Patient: sex F, age 73
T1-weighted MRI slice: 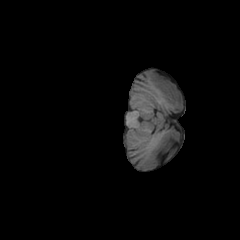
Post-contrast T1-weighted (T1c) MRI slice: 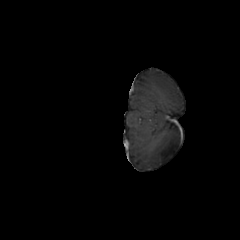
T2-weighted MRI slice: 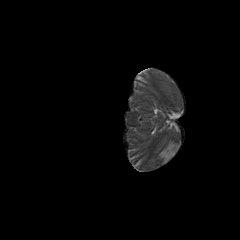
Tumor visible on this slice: no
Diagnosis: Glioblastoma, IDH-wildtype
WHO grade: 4